Field crop: maize
Growth stage: 2
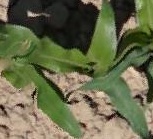
Species: maize